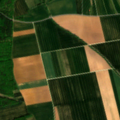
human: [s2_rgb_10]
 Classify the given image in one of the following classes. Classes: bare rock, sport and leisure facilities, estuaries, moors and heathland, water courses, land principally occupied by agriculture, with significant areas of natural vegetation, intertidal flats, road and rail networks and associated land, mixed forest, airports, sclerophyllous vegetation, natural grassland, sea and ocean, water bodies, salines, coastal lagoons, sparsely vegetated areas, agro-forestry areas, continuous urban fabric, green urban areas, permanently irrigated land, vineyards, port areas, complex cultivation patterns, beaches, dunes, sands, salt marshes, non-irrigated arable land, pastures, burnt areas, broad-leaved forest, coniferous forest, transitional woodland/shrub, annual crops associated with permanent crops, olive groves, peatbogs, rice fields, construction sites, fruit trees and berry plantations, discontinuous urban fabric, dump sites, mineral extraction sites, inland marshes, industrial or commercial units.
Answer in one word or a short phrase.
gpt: non-irrigated arable land, pastures, mixed forest